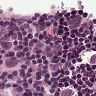
Metastatic tissue present: yes